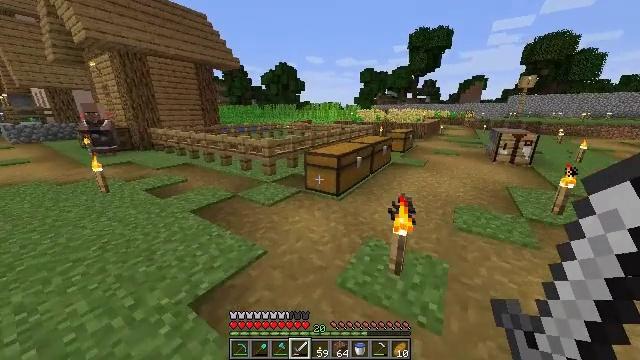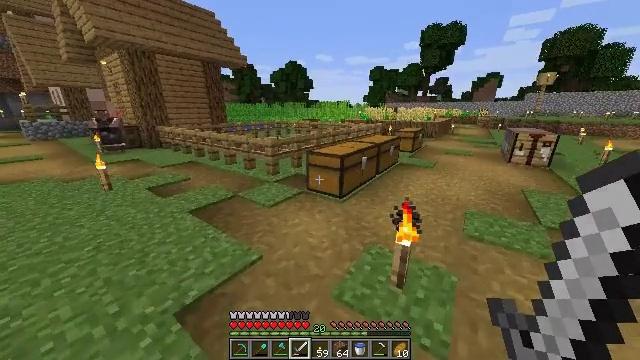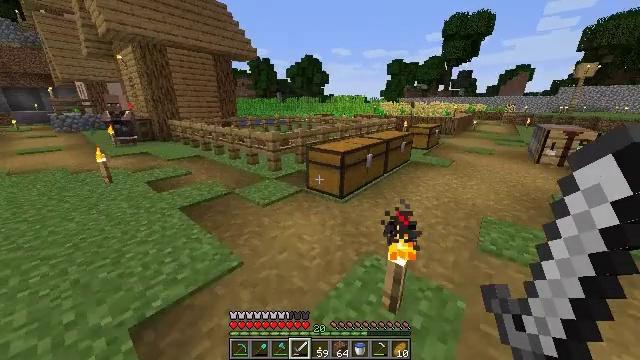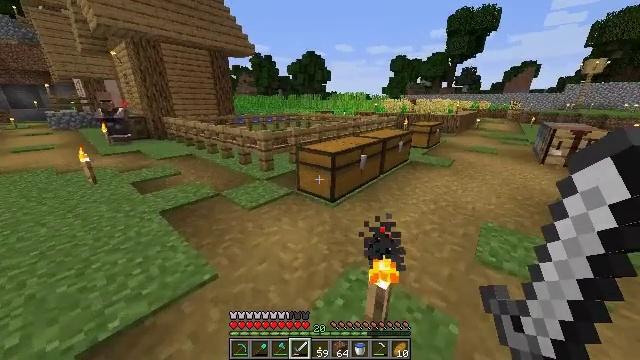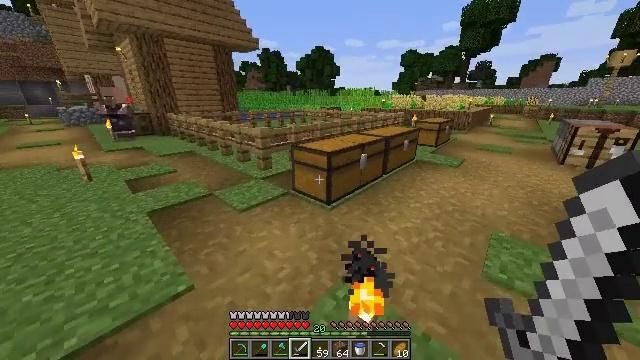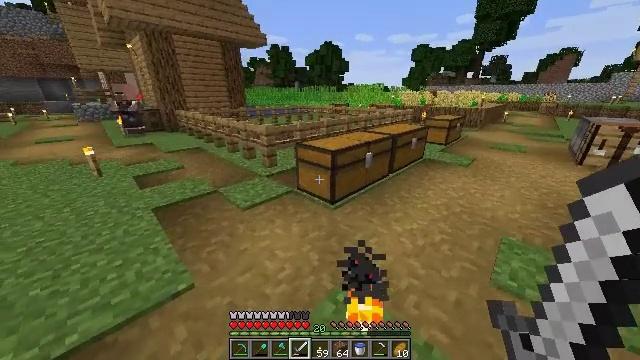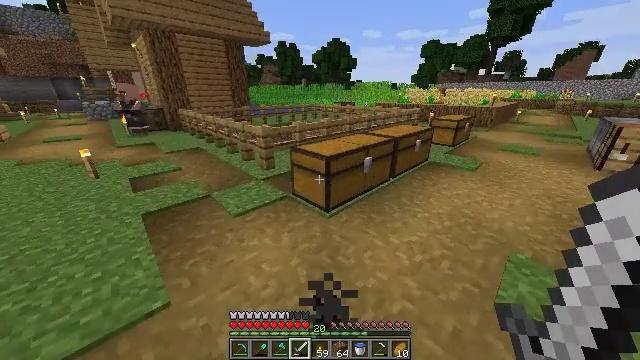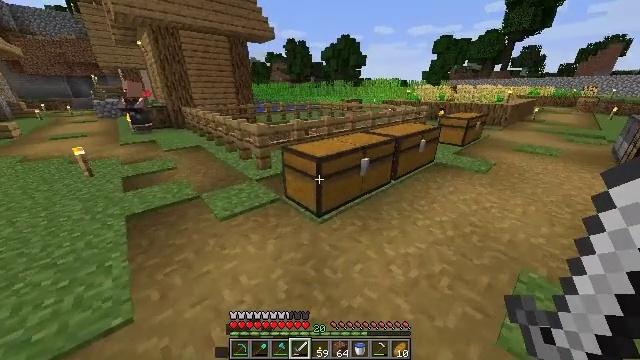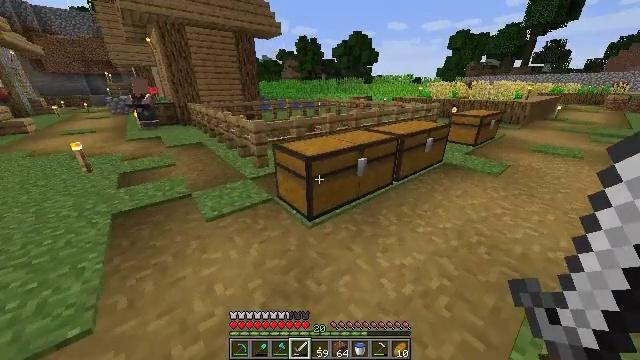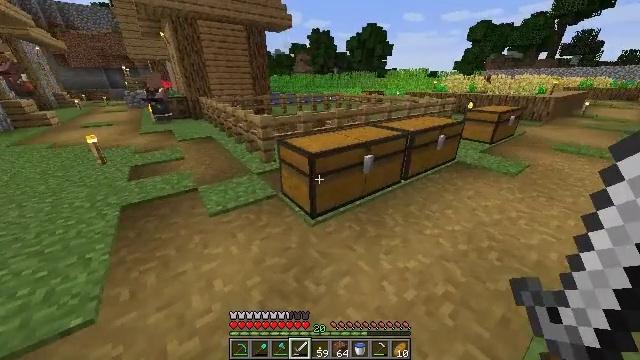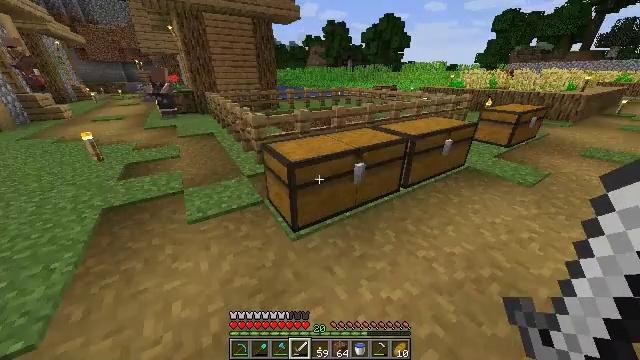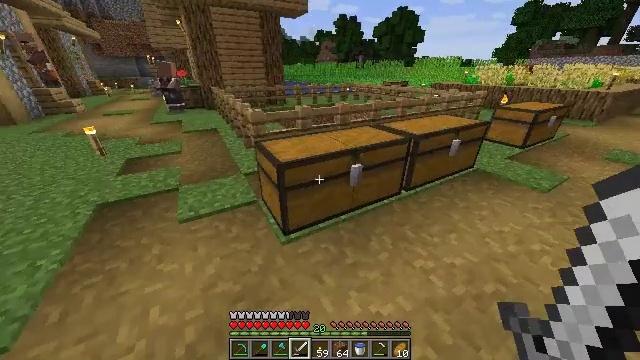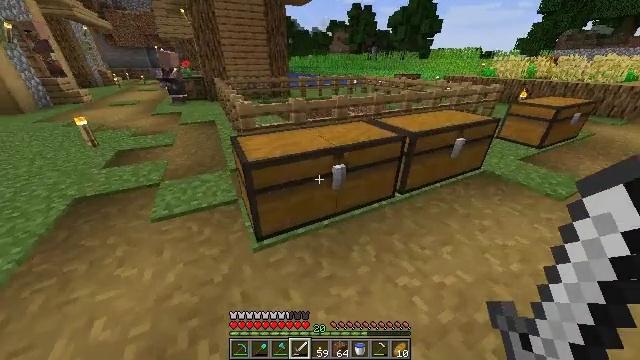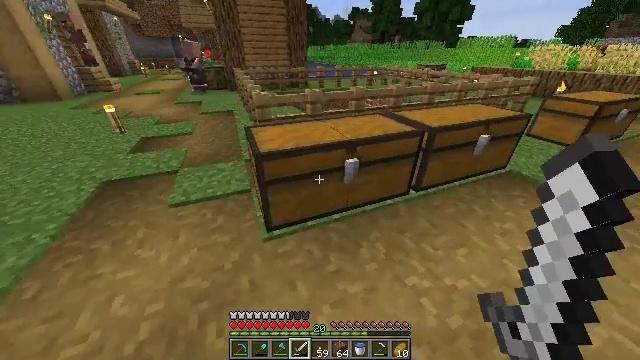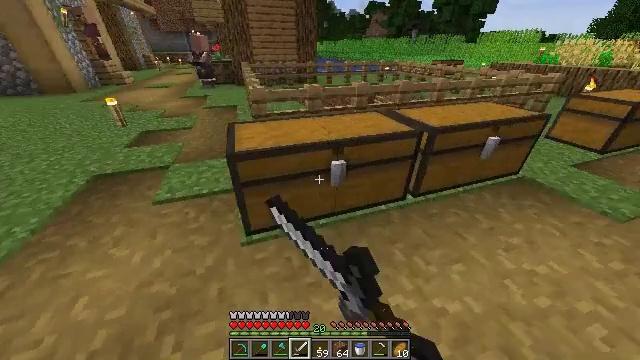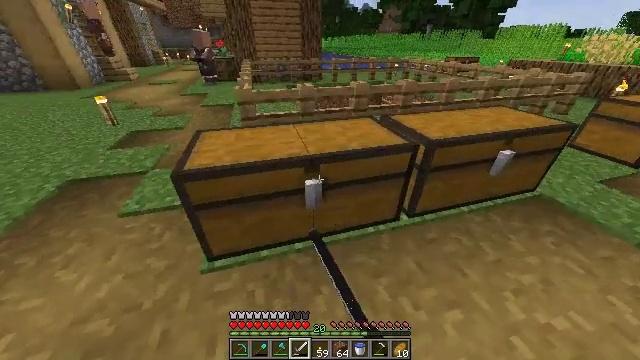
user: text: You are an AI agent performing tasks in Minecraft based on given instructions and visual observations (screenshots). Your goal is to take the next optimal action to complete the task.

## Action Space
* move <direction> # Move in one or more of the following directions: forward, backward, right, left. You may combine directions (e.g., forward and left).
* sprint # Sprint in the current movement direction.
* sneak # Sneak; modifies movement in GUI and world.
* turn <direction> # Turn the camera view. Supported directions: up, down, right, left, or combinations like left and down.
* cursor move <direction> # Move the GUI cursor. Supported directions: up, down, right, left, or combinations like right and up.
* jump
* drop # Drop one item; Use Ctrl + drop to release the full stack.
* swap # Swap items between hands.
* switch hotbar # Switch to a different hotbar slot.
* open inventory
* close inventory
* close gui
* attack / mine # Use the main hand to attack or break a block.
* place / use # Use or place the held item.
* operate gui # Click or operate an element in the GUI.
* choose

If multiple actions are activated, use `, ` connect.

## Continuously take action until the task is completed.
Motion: motion action
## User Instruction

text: Create a lectern using the crafting table.
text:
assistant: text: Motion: move forward and move right, sprint, turn left
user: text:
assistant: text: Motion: move forward and move right, sprint, turn left and down
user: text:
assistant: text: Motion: move forward and move right, sprint
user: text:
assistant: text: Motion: move forward and move right, sprint, turn left
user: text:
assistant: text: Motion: move forward and move right, sprint, turn left
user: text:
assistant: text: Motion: move forward and move right, sprint, turn left
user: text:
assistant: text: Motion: move forward and move right, sprint, turn left
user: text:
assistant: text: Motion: move forward and move right, sprint, turn left
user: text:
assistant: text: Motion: move forward and move right, sprint, turn left and down
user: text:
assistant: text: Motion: move forward and move right, sprint, turn left and down
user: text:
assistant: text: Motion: move forward and move right, turn left
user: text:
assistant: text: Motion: move forward and move right, turn left and down, use / place
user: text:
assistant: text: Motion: move forward and move right, turn left and down, use / place
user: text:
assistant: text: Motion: move forward and move right, turn left and down, use / place
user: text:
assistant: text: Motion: move forward, turn left
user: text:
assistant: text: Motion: turn left
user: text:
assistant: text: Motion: no_op
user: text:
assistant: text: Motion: no_op
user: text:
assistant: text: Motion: no_op
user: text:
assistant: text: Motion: no_op
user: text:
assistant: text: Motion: no_op
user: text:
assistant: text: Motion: no_op
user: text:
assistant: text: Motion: no_op
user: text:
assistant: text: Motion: no_op
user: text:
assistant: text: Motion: no_op
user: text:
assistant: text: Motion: no_op
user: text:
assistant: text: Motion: no_op
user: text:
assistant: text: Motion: no_op
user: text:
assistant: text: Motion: no_op
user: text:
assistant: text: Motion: no_op